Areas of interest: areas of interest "South City Sports Complex"
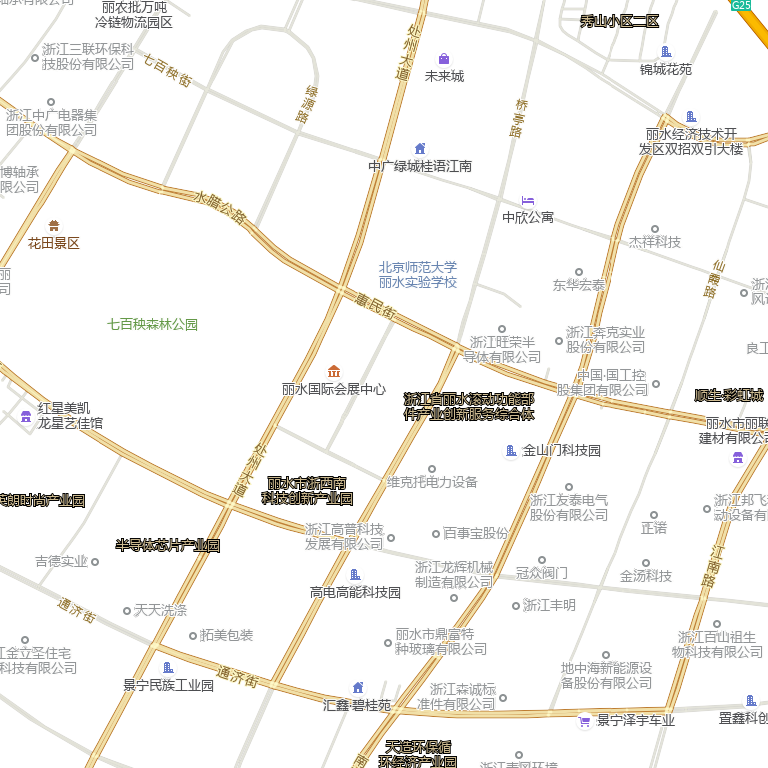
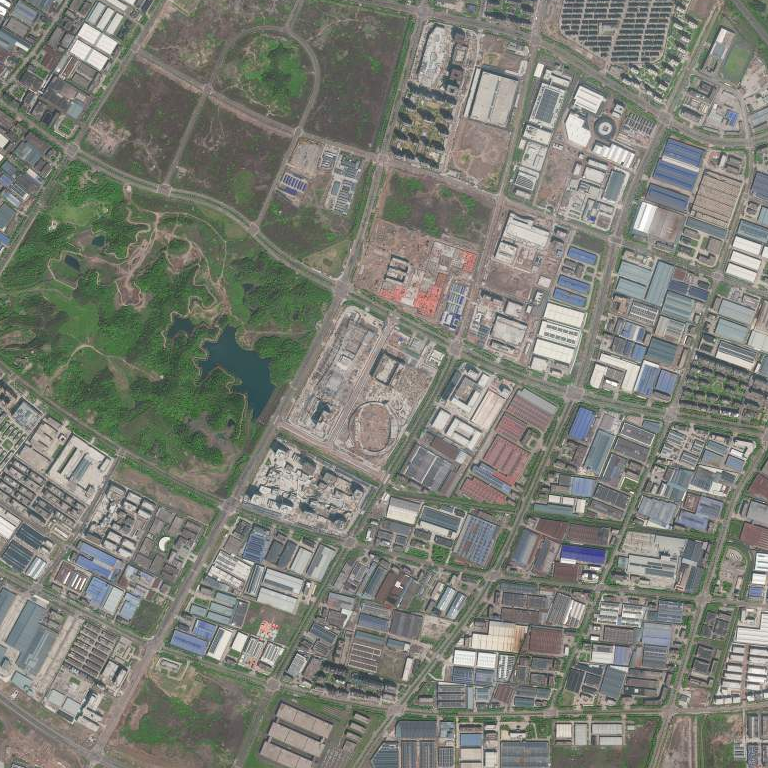